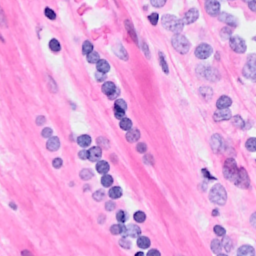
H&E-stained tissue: Breast